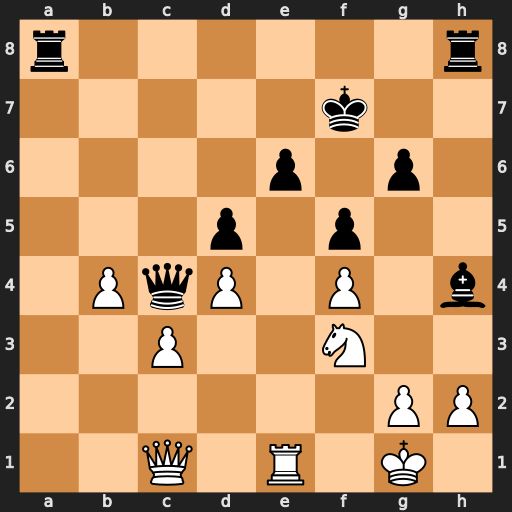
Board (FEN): r6r/5k2/4p1p1/3p1p2/1PqP1P1b/2P2N2/6PP/2Q1R1K1
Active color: w
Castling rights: -
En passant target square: -
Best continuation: Ne5+ Kg7 Nxc4